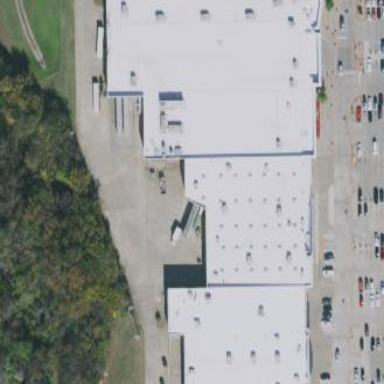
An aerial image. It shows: Retail building.